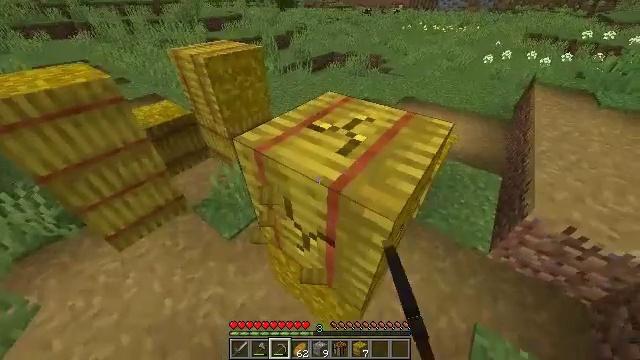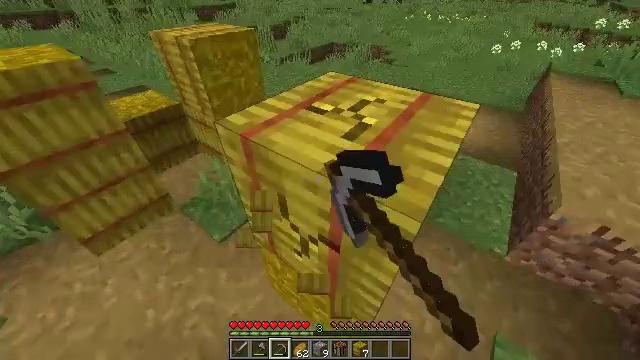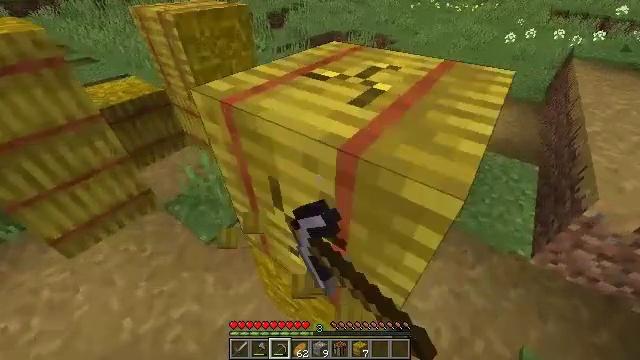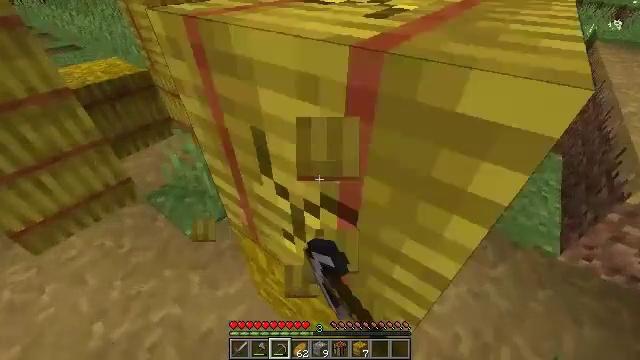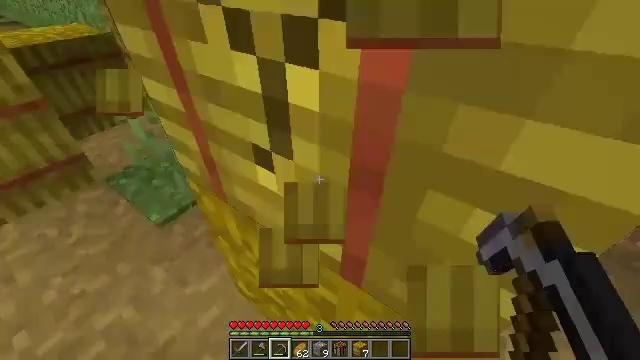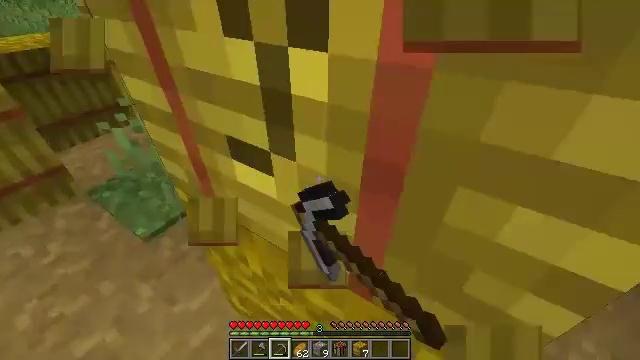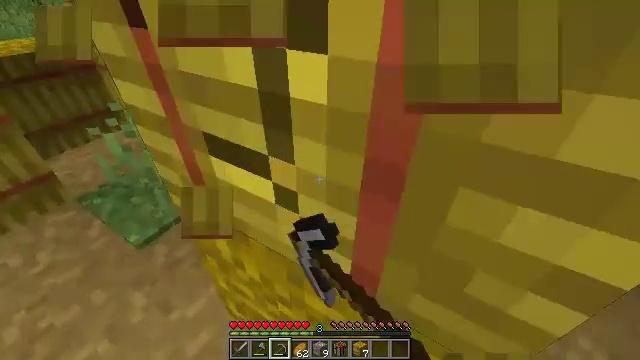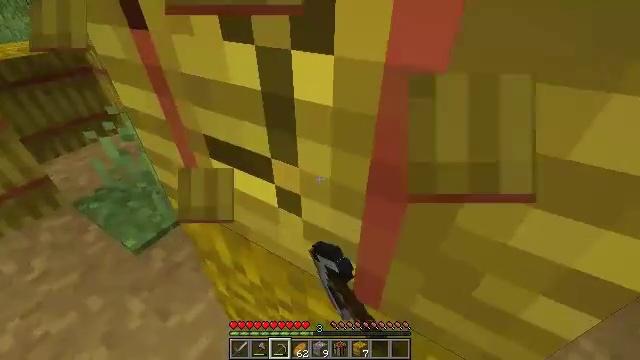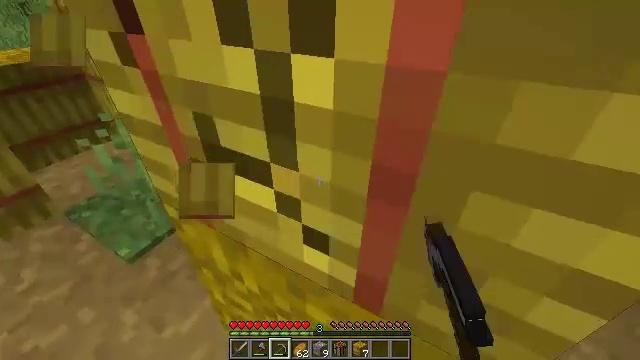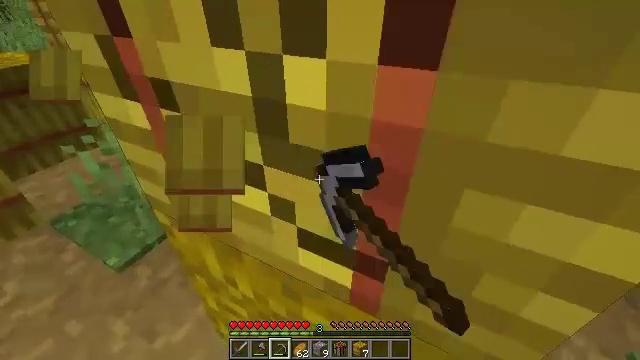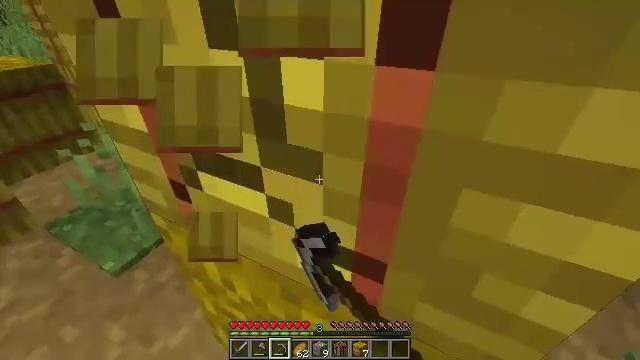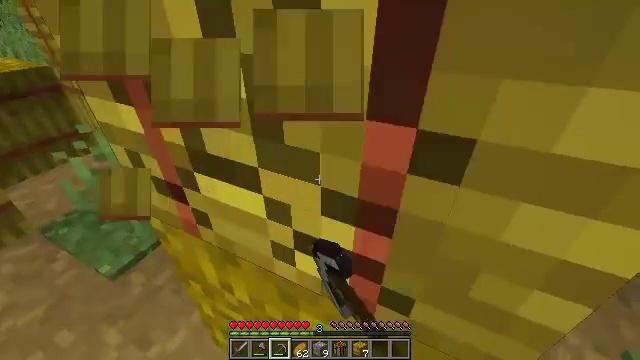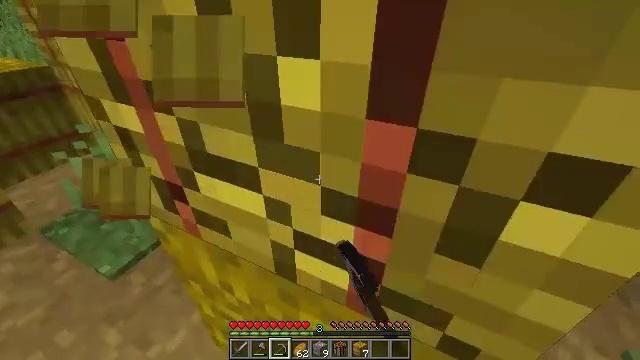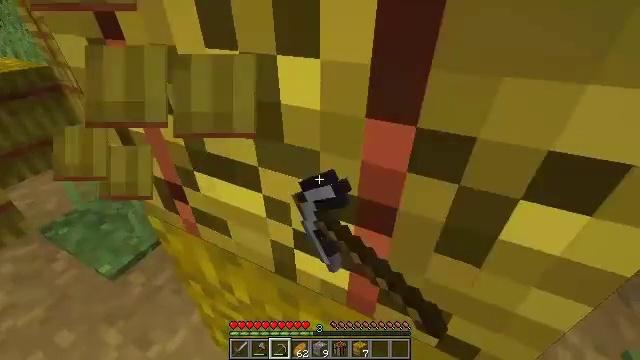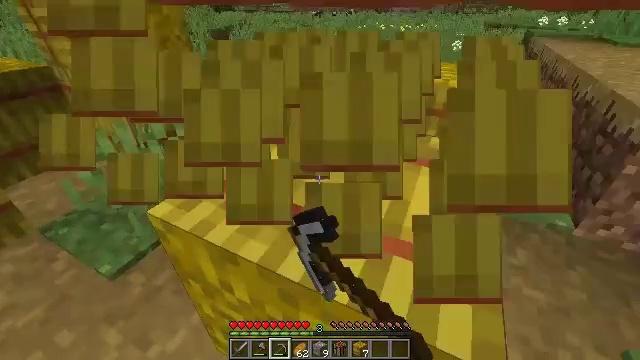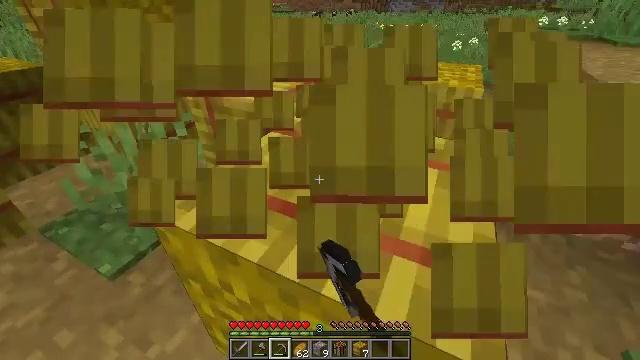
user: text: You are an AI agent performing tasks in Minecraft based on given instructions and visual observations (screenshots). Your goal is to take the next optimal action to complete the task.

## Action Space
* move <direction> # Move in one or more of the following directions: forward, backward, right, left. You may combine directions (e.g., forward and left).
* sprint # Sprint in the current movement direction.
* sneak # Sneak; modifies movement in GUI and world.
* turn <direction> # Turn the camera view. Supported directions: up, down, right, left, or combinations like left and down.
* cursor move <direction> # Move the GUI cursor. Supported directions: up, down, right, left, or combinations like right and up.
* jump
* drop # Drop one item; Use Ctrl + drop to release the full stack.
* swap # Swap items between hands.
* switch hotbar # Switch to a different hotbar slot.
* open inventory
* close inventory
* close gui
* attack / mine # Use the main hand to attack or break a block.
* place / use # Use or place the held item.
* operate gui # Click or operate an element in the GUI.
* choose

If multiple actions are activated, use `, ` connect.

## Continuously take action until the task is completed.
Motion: motion action
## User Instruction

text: Mine a hay block from the field.
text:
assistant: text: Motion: attack / mine
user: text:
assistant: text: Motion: attack / mine
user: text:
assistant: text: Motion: attack / mine
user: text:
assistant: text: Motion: turn right and up, attack / mine
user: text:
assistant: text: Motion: turn right and up, attack / mine
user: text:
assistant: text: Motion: turn right, attack / mine
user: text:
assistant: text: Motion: attack / mine
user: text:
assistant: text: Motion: turn right and up, attack / mine
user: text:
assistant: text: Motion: turn right, attack / mine
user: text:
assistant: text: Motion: attack / mine
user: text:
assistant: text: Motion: attack / mine
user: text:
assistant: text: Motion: attack / mine
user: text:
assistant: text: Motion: attack / mine
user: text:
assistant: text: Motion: attack / mine
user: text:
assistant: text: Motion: attack / mine
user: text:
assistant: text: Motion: attack / mine
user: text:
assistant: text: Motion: attack / mine
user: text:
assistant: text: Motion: attack / mine
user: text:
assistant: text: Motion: attack / mine
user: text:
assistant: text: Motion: attack / mine
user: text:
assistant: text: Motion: turn down, attack / mine
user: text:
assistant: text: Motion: turn left and down, attack / mine
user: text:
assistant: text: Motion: turn down, attack / mine
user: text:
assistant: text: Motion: attack / mine
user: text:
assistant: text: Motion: attack / mine
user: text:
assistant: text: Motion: attack / mine
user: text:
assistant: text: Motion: attack / mine
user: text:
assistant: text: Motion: attack / mine
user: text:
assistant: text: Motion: attack / mine
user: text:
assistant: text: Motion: attack / mine